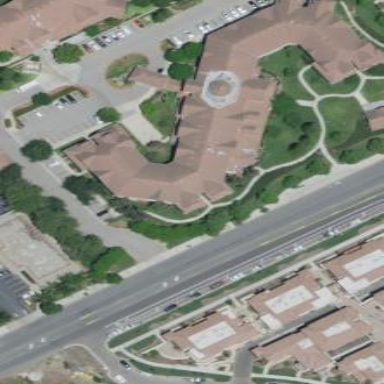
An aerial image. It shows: Building.